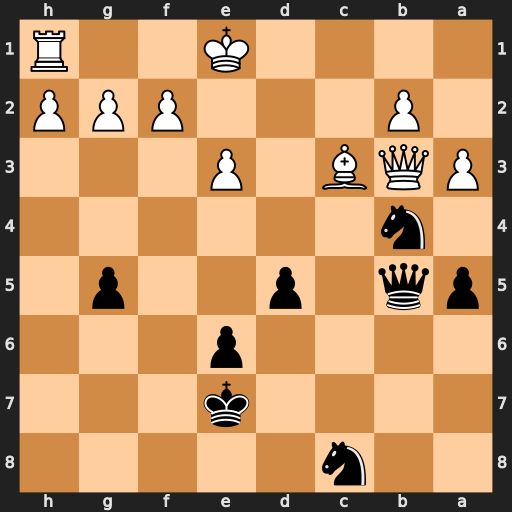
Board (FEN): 2n5/4k3/4p3/pq1p2p1/1n6/PQB1P3/1P3PPP/4K2R
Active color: b
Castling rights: K
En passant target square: -
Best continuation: Nd3+ Kd2 Qxb3